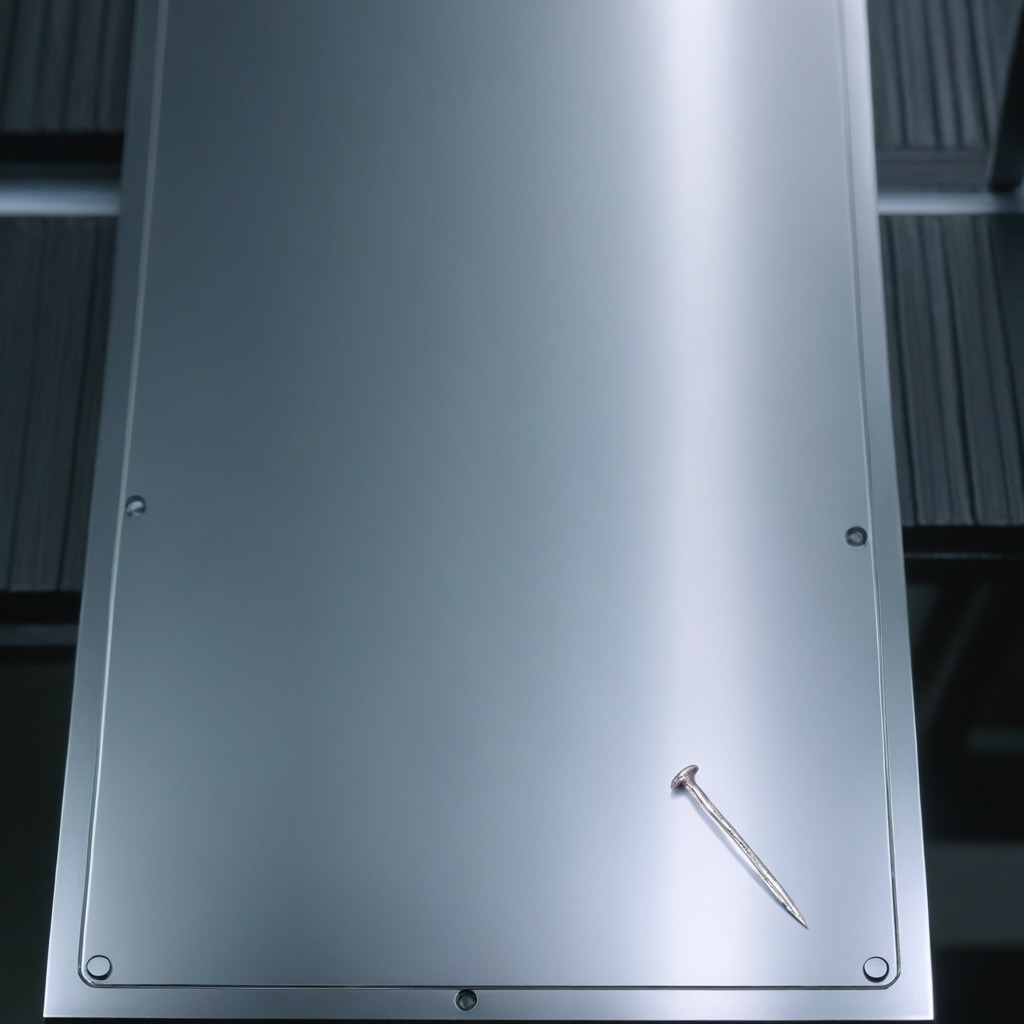
An iron nail is lying on the metal table in a machine shop under fluorescent lights.